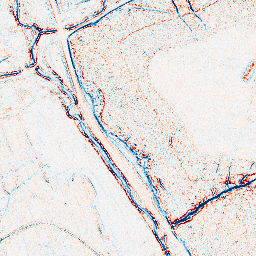
Category: edge_preserving
Decomposition family: bilateral
Decomposition parameters: d: 5
sigma_color: 50
sigma_space: 150
Upsampling method: bspline
Upsampling parameters: scale: 2
Upsampling scale: 2